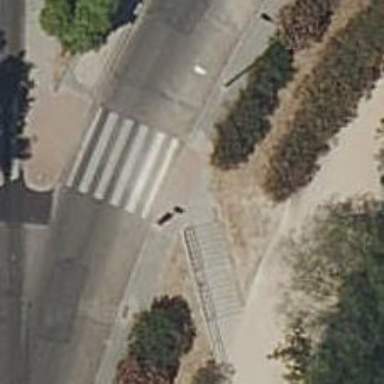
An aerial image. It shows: Set of steps on the road.